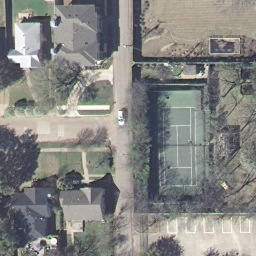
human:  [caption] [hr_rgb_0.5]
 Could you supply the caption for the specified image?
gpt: There is a tennis court surrounded by some plants and houses .

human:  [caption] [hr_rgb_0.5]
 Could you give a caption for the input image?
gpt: A tennis court with some plants and houses surrounded .

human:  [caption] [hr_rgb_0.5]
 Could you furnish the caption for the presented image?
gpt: This is a tennis court surrounded by some plants .

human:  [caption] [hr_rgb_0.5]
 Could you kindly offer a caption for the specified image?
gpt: A tennis court is surrounded by some plants and houses .

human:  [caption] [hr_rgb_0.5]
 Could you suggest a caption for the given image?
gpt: There is a tennis court surrounded by some plants and houses .